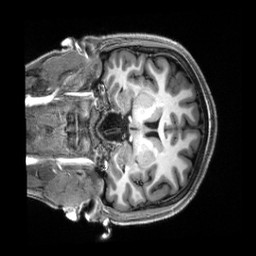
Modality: T1w
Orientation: coronal
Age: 18
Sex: female
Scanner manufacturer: siemens
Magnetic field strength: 3 T
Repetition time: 2.5 s
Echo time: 0.00222 s